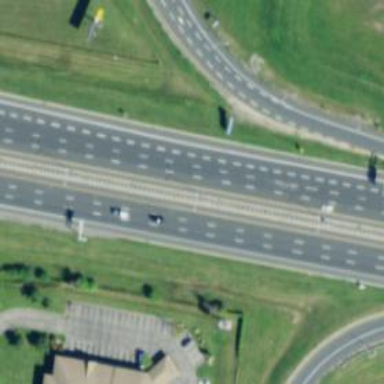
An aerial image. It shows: Motorway junction.